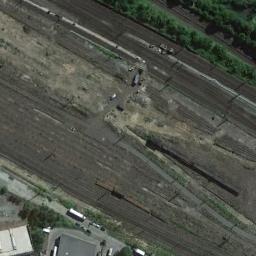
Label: railway